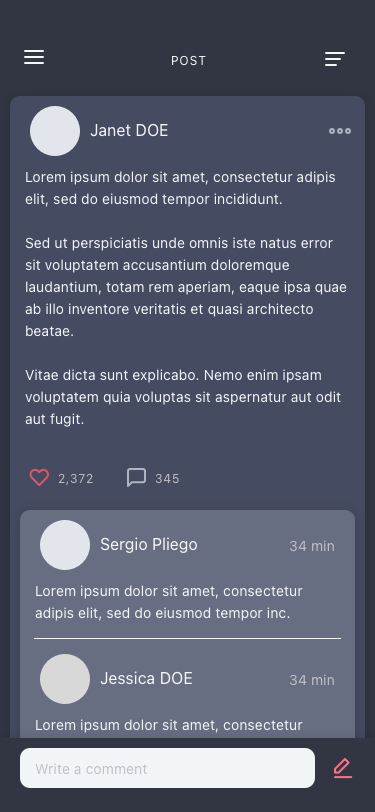
Text in this UI design:
Lorem ipsum dolor sit amet, consectetur adipis elit, sed do eiusmod tempor inc.
34 min
Jessica DOE
Lorem ipsum dolor sit amet, consectetur adipis elit, sed do eiusmod tempor inc.
34 min
Sergio Pliego
Write a comment
345
2,372
Lorem ipsum dolor sit amet, consectetur adipis elit, sed do eiusmod tempor incididunt.

Sed ut perspiciatis unde omnis iste natus error sit voluptatem accusantium doloremque laudantium, totam rem aperiam, eaque ipsa quae ab illo inventore veritatis et quasi architecto beatae.

Vitae dicta sunt explicabo. Nemo enim ipsam voluptatem quia voluptas sit aspernatur aut odit aut fugit.
Janet DOE
POST